Field crop: tomato
Growth stage: 1
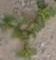
Species: portulaca